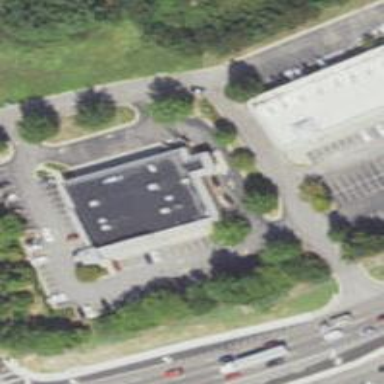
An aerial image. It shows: Building.